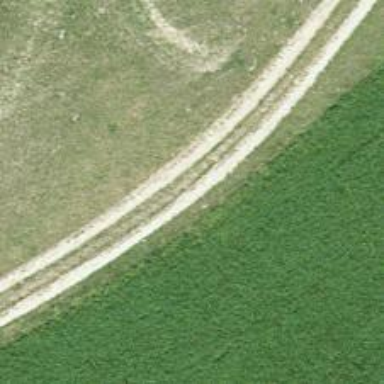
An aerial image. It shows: Track with grade 3 tracktype.